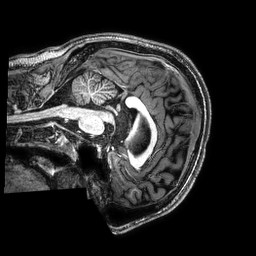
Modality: T1w
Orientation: sagittal
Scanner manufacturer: philips
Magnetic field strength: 3 T
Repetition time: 0.008 s
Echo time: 0.003562 s